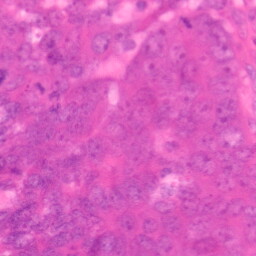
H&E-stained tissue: Colon